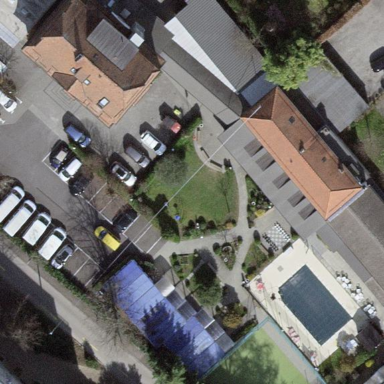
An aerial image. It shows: School.